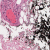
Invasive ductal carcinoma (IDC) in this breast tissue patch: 0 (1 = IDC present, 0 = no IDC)